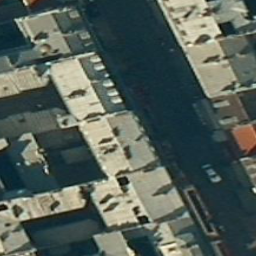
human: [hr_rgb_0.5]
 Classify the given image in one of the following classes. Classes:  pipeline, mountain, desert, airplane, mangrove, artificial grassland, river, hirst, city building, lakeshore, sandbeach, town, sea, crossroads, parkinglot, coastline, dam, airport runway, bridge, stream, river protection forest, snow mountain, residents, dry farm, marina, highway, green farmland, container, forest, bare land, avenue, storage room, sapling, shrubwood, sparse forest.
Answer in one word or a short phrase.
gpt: city building